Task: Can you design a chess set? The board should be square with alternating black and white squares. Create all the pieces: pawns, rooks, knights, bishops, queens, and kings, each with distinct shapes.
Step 4410:
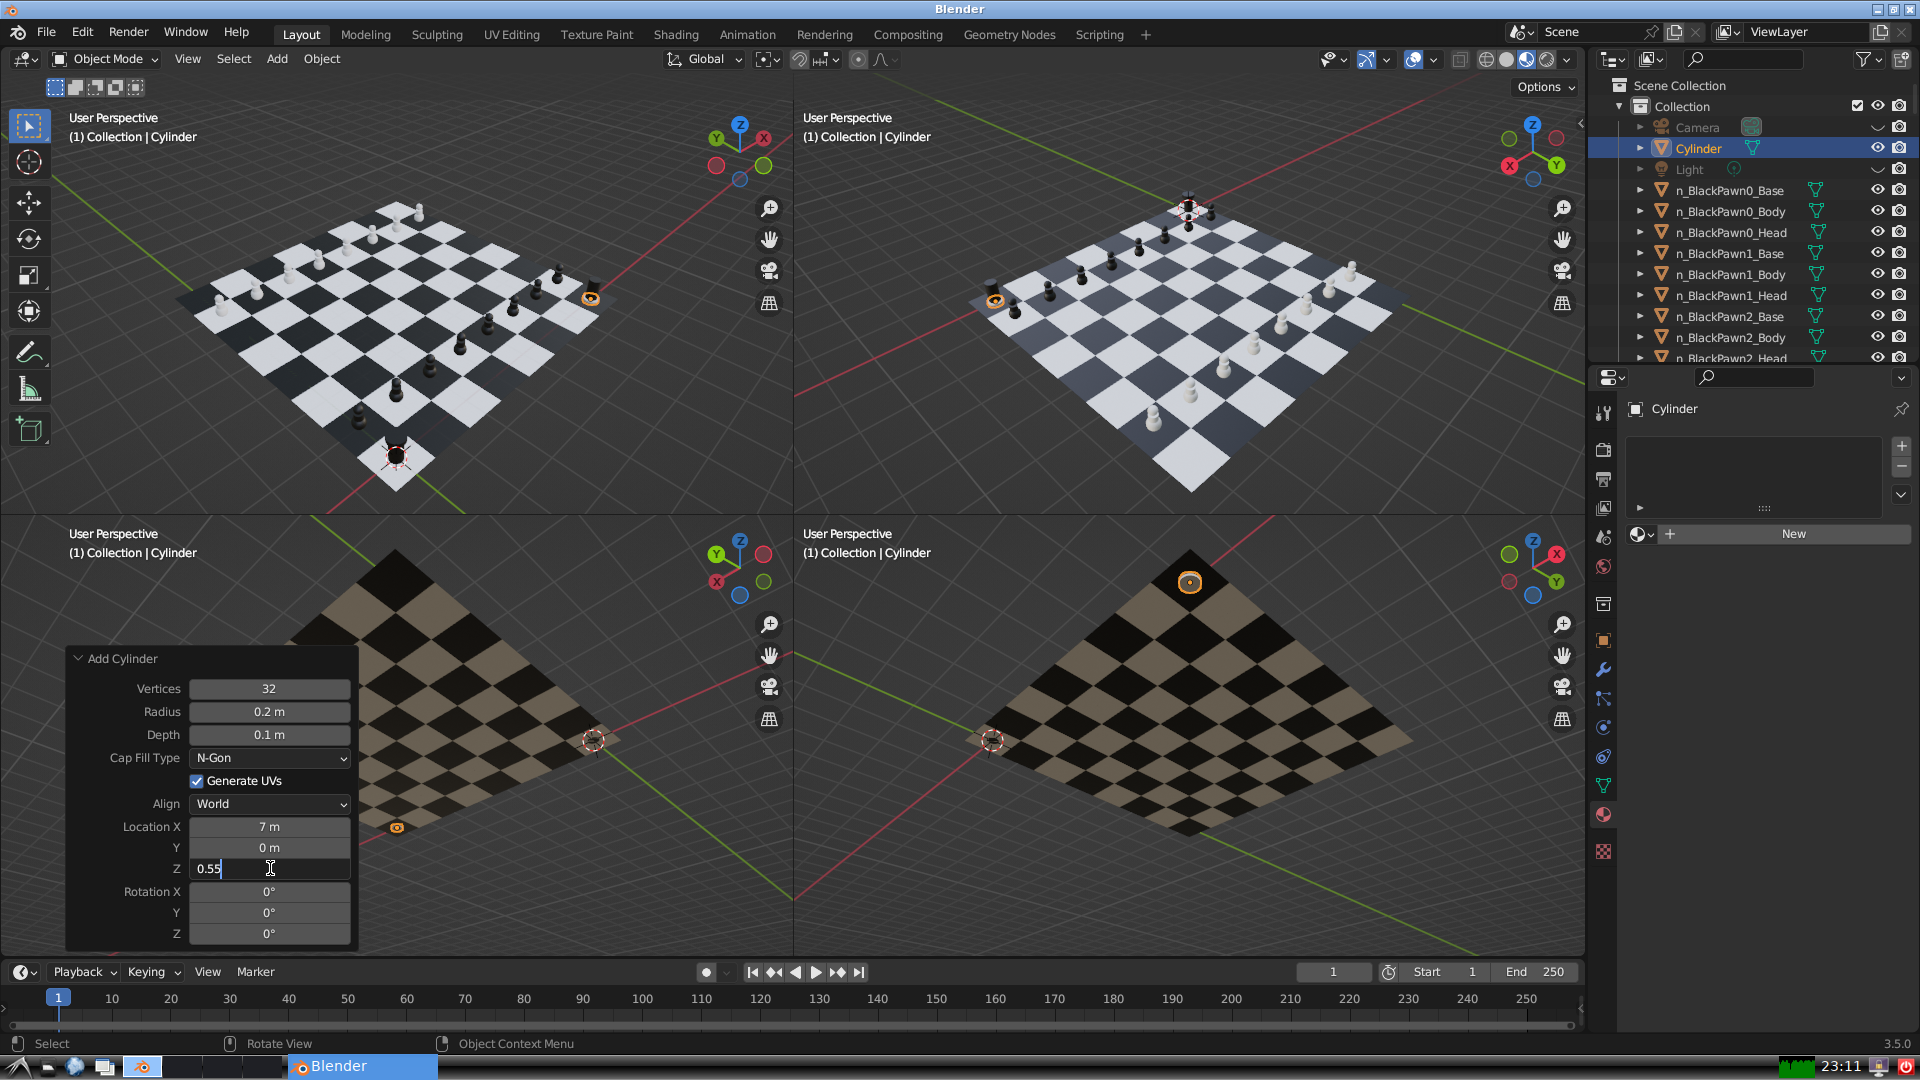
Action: {"key_press": ['Return']}